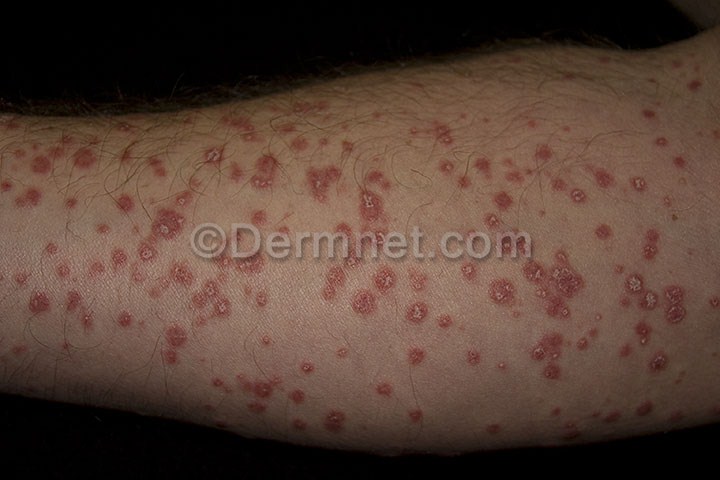
Disease: Psoriasis pictures Lichen Planus and related diseases